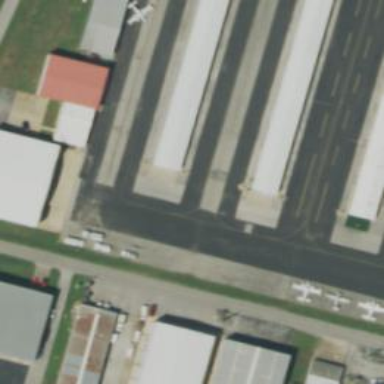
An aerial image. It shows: View of taxiway at the airport.